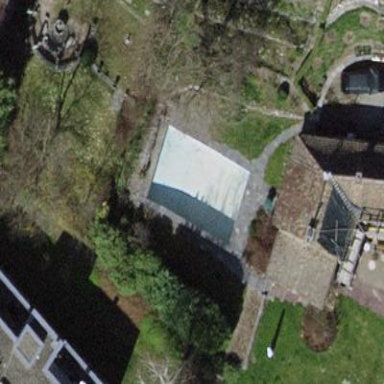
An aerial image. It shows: Swimming pool located in leisure land.